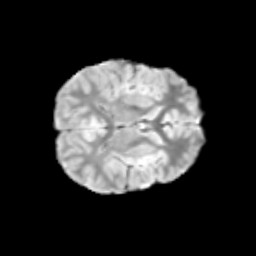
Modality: T2w
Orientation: axial
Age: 11
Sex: male
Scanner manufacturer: siemens
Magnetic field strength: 3 T
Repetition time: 3.8 s
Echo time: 0.07 s